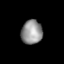
Tissue: lung
Cell type: Epithelial cells
Senescence score: 0.2292
Nuclear area (px): 496
Mean DAPI intensity: 147.843